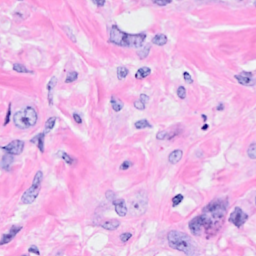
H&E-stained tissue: Breast